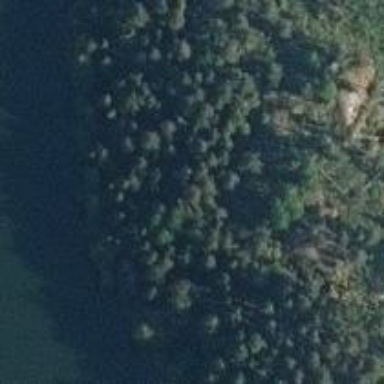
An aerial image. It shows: Cliff in nature.